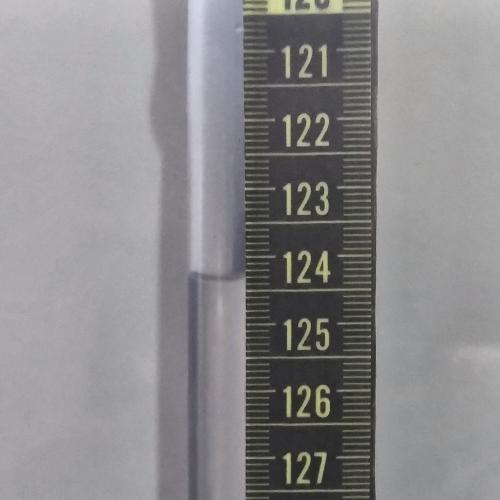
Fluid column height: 124.3 cm